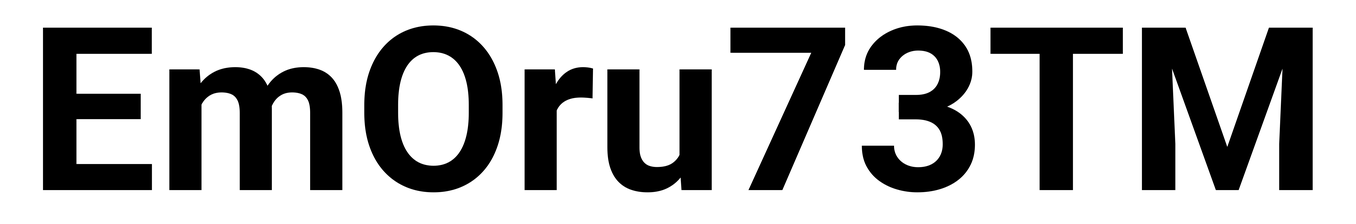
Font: Roboto_Bold